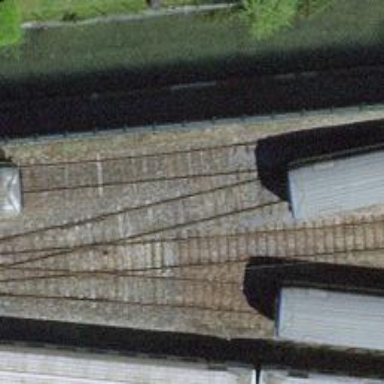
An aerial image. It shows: Railway yard with single rail track. The electrified track has contact line for power supply.